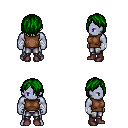
a pixel art fantasy rpg character, male body template, dark elf, purple skin, brown sleeveless shirt, metal pants, green bangs hairstyle, white cloth bandages, maroon shoes, four views (front, back, left, right), 2x2 character sprite sheet, small pixel art, hard edges, no anti-aliasing